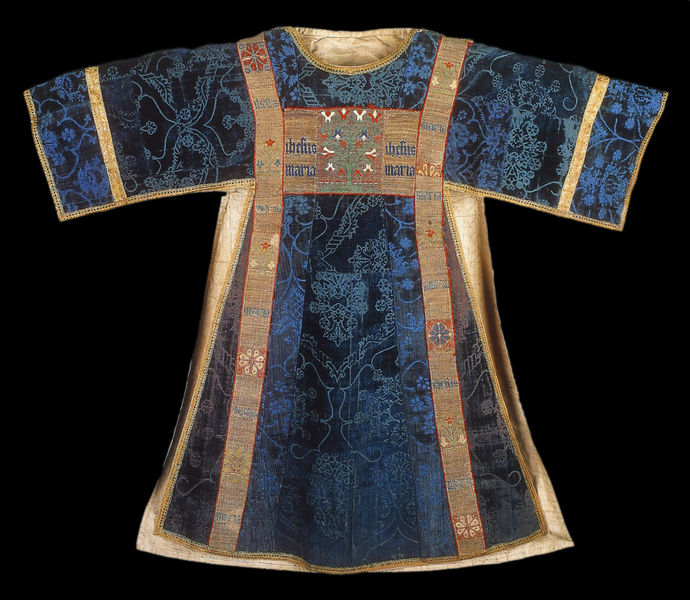
Titel: Dalmatik aus blauem Samt mit gewebten Borten
Institution: Köln, Schnütgen-Museum
Schlagwörter: hemd, klimt